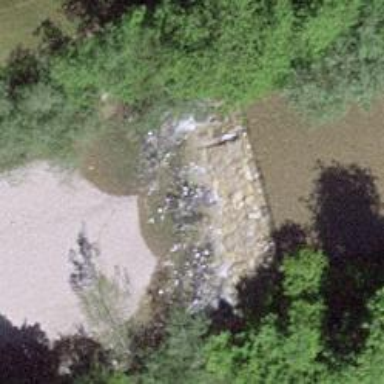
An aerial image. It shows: Weir along the waterway.